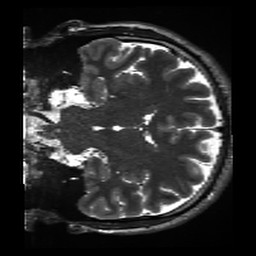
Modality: inplaneT2
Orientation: coronal
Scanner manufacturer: siemens
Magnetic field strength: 3 T
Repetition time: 11 s
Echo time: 0.059 s